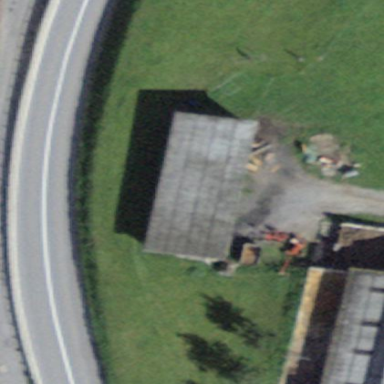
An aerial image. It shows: Garage building.